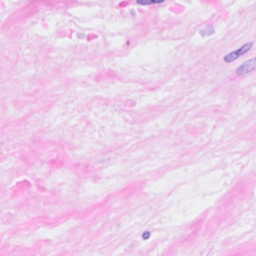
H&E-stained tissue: Breast